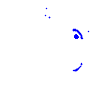
Particle: pion